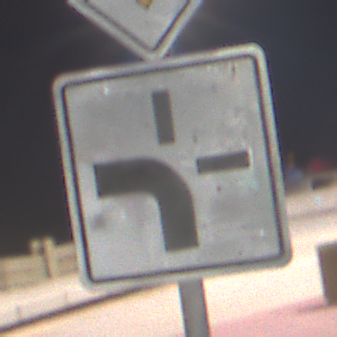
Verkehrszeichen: VerlaufVorfahrtsstrasse1
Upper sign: Vorfahrtsstrasse
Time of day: Night
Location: Outdoor (Urban)
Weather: PartlyCloudy
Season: NotSpecified
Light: Artificial